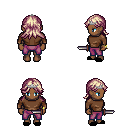
a pixel art fantasy rpg character, female body template, human, dark skin, brown long-sleeve shirt, magenta pants, white blonde loose hair, silver tiara, bracelets, black slippers, dagger, four views (front, back, left, right), 2x2 character sprite sheet, small pixel art, hard edges, no anti-aliasing